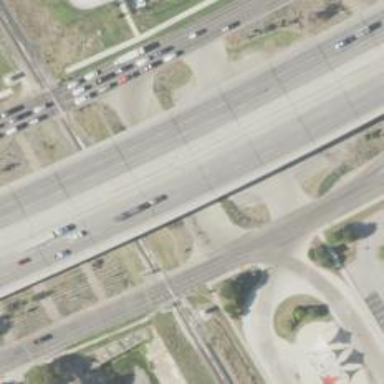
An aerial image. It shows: Secondary link road with asphalt surface.